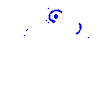
Particle: kaon